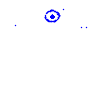
Particle: kaon